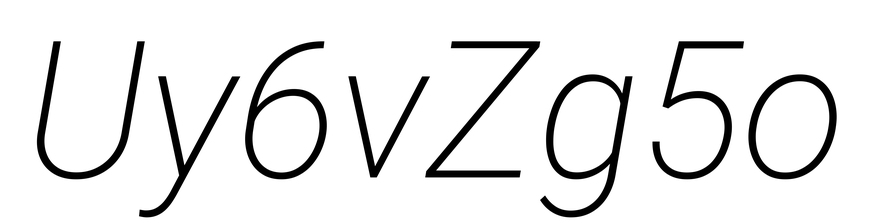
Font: Roboto-Italic_ExtraLight_Italic